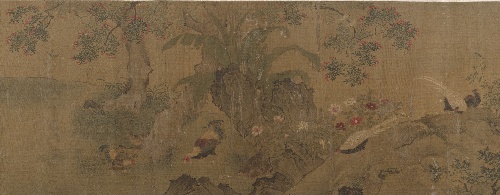
Artist: Dai Wan
Artist bio: Chinese, active 1111–25
Object type: Handscroll
Classification: Paintings
Medium: Handscroll; ink and color on silk
Culture: China
Period: Ming dynasty (?) (1368–1644)
Dimensions: Image: 11 in. × 21 ft. 1 1/8 in. (27.9 × 642.9 cm)
Department: Asian Art
Credit line: From the Collection of A. W. Bahr, Purchase, Fletcher Fund, 1947
Accession year: 1947
Repository: Metropolitan Museum of Art, New York, NY
Tags: Birds|Roosters|Flowers